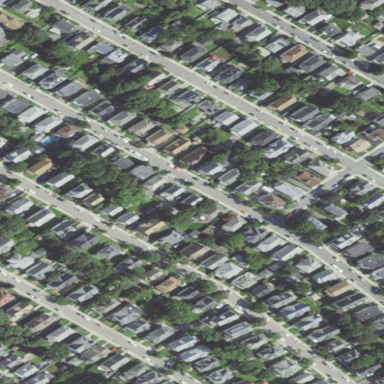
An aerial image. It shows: Sidewalk.